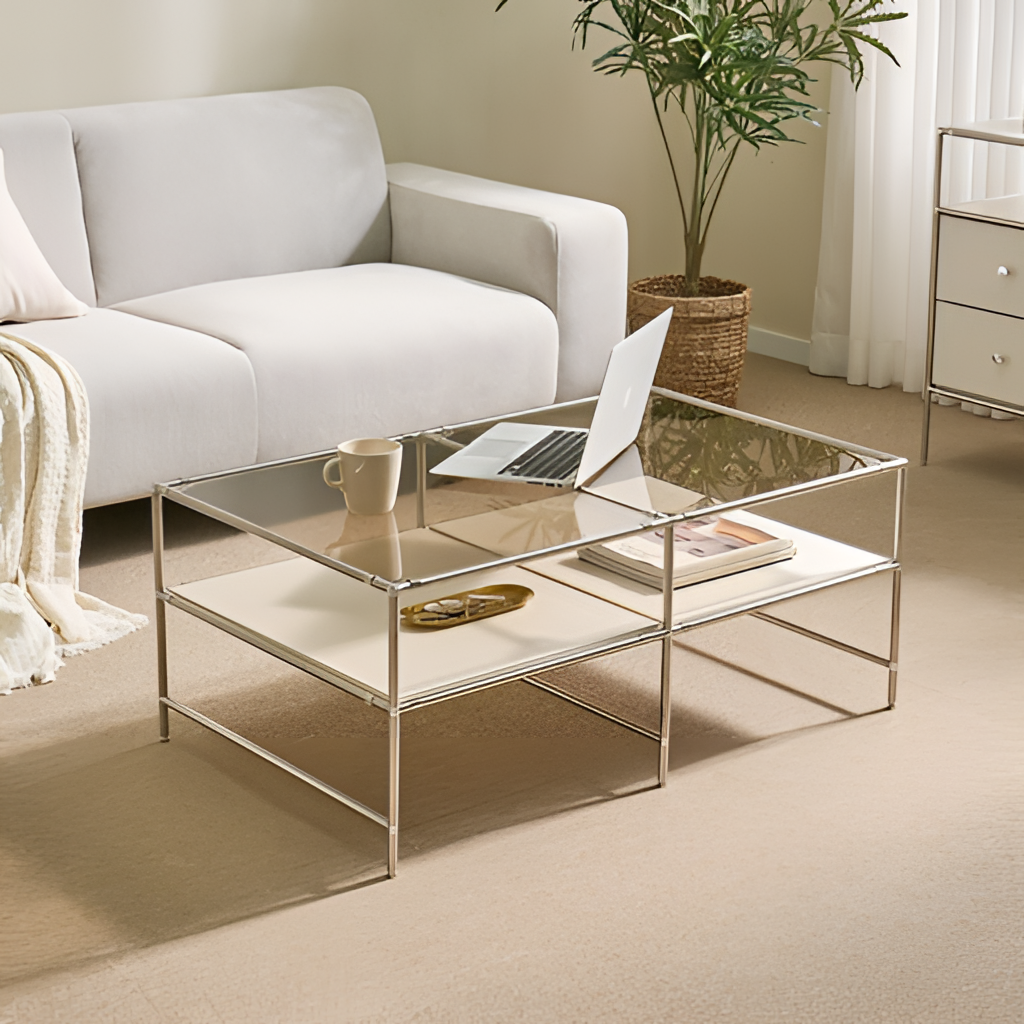
living room, metal and glass coffee table, modern, beige carpet flooring, with solid pattern, paint wallpaper, with solid pattern